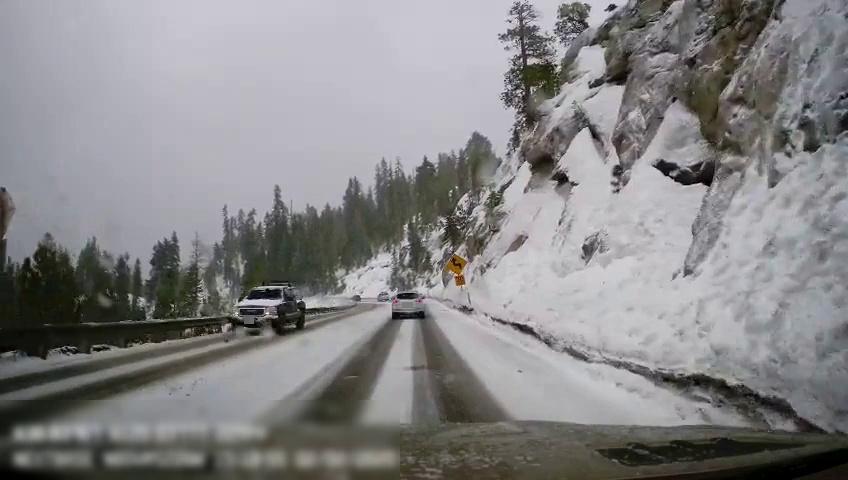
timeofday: Day
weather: Snowy
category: Drivable Space
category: Vehicles | SUV
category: Vehicles | Car
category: Vehicles | Car
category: Traffic | Signs
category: Traffic | Signs